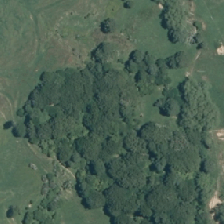
Land cover: indigenous_forest